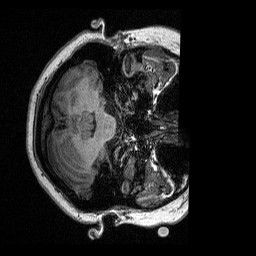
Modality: T1map
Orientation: axial